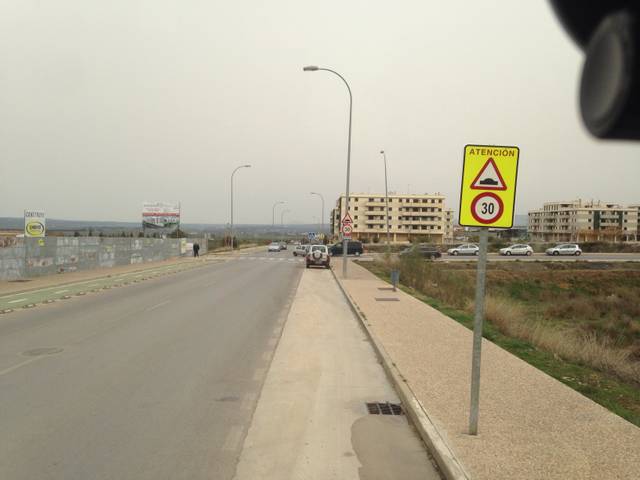
Region: Spain
Coordinates: 37.022, -4.576